Question: I have 3 tables:
- 'Week'- 'Reference'- 'Inner'
but I have some problem with inner table.
I want to add some rows that not exist in inner table same as 'Final_table'
and put 0 for rows that not exist in inner table
I need query in SQL to do it.
Please note that I have inner table and I don't create it from 'tblWeek' and 'Reference' table, but I can use them
'''
Week
01.08.2016
08.08.2016
16.08.2016
'''
Final_table
'''
Week RefNumber Value
RefNumber 01.08.16 100 15
100 01.08.16 200 3
200 01.08.16 300 0
300 08.08.16 100 8
08.08.16 200 0
08.08.16 300 0
16.08.16 100 0
16.08.16 200 0
16.08.16 300 7
'''
Full_tbl
'''
Week RefNumber Value
01.08.16 100 15
01.08.16 200 3
08.08.16 100 8
16.08.16 200 7
'''

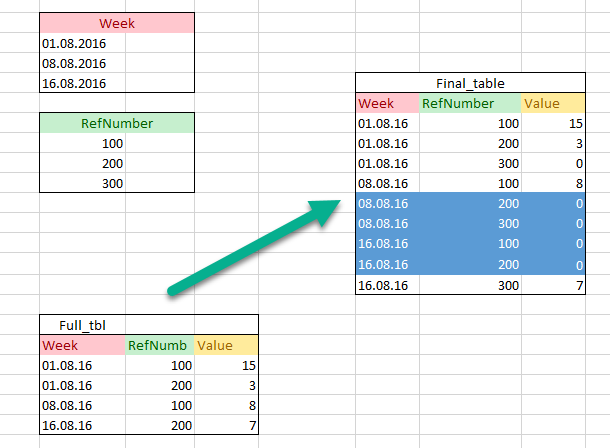
Answer: You can achieve it using 'Right Join' and 'Cross Join'
'''
SELECT X.WEEK,X.RefNumber,ISNULL(T.Value,0) AS Value
FROM [Full_Tbl] T
RIGHT JOIN
(SELECT WEEK,RefNumber
FROM [WEEK]
CROSS JOIN [RefNumber] ) X
ON X.[WEEK]=T.[Week] AND X.[RefNumber] = T.[RefNumber]
ORDER BY X.[WEEK]
'''